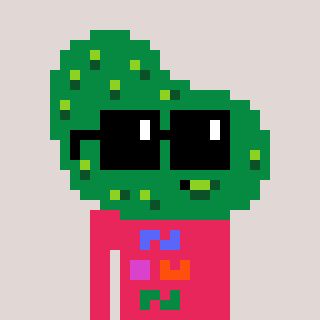
a pixel art character with square black sunglasses, a pickle-shaped head and a redpinkish-colored body on a warm background